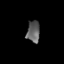
Tissue: lung
Cell type: Endothelial cells
Senescence score: 0.1726
Nuclear area (px): 278
Mean DAPI intensity: 95.709